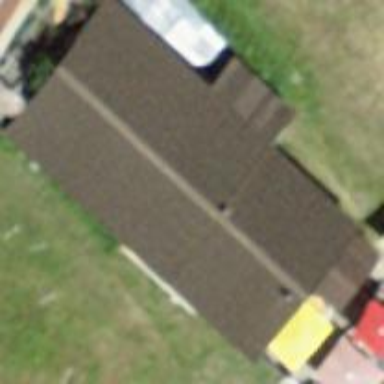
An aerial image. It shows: Hut serving as restaurant.